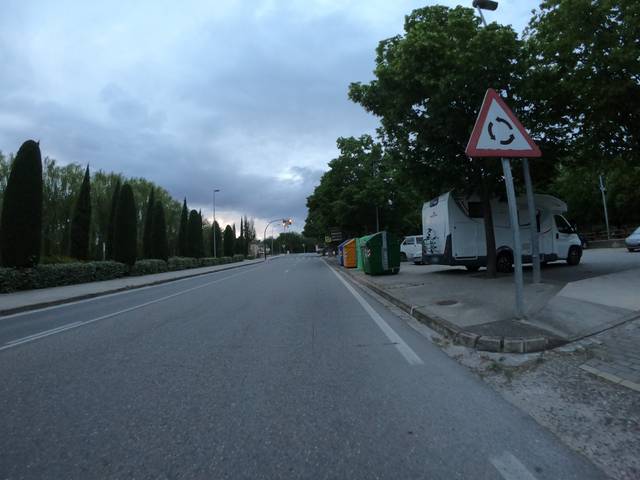
Region: Spain
Coordinates: 42.471, -2.443